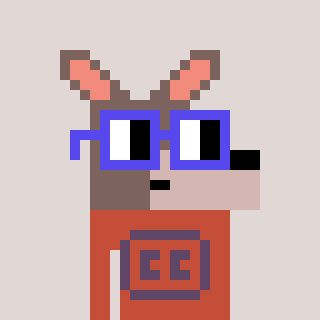
a pixel art character with square blue glasses, a kangaroo-shaped head and a rust-colored body on a warm background